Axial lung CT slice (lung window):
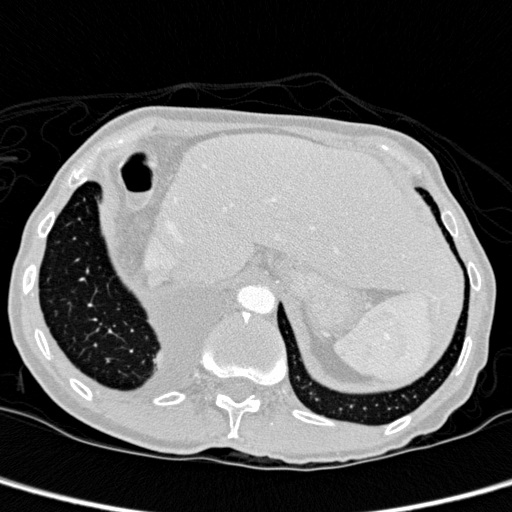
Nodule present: no